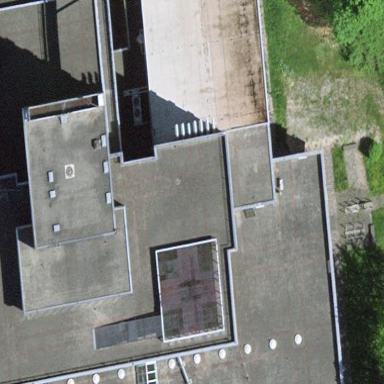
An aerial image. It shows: Hospital building.